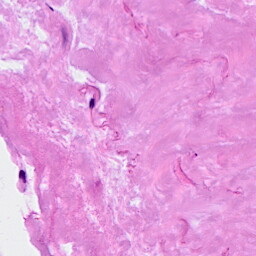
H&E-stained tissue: Breast